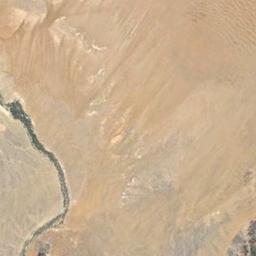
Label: desert